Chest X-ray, PA view. Patient: 31 years old, sex F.
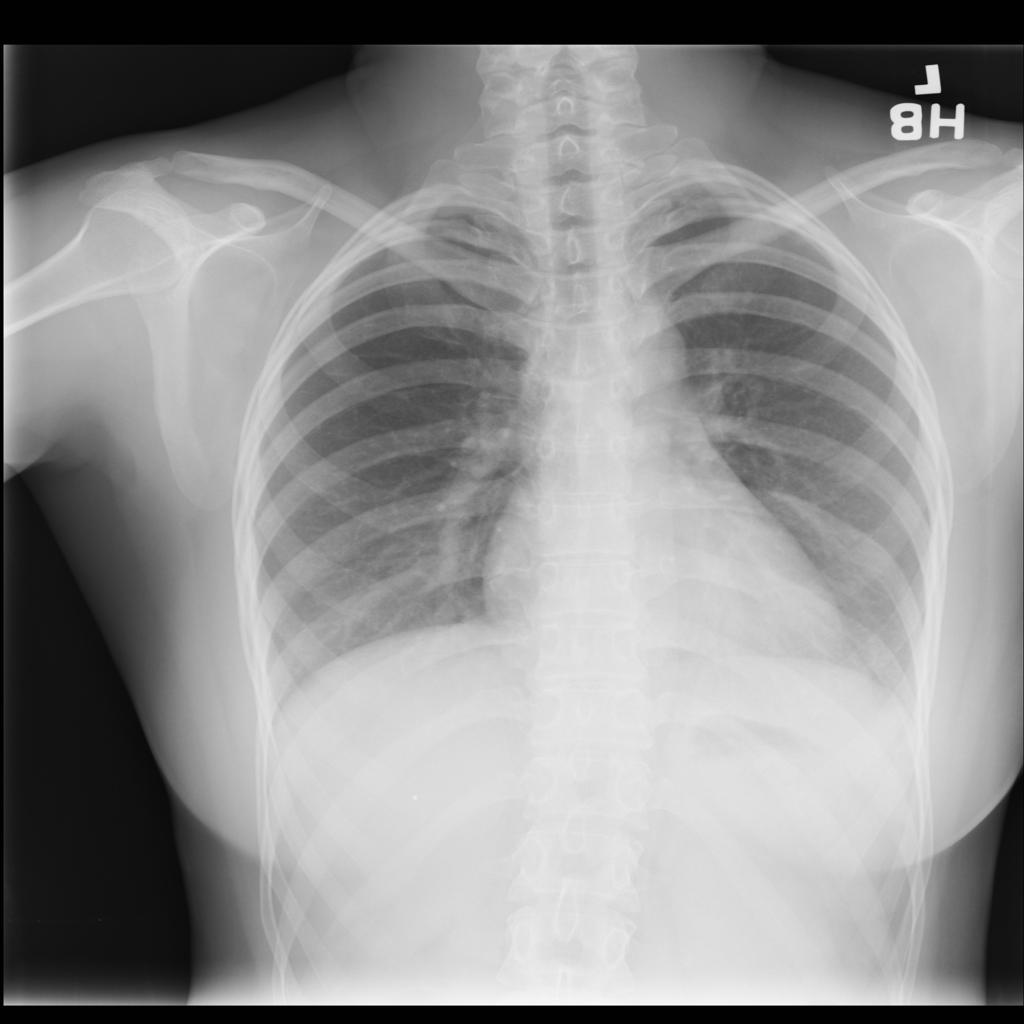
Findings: No Finding